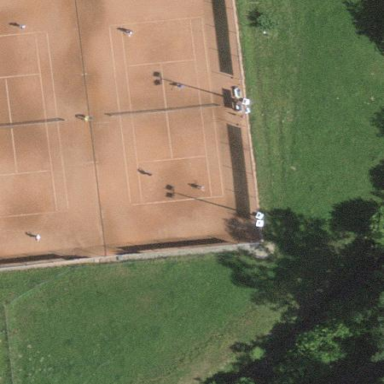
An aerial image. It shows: Tennis court on the leisure land pitch.